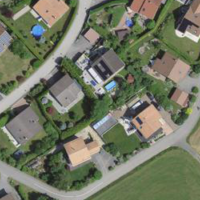
EUNIS habitat code: 54
Species observed at this site:
Cirsium palustre